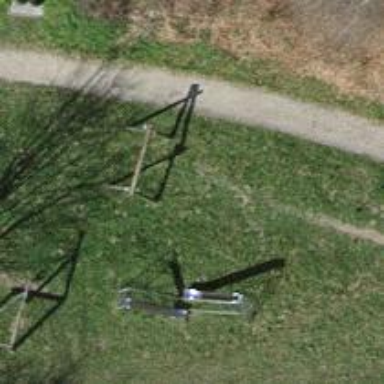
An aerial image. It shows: Playground area for leisure activities on the land.